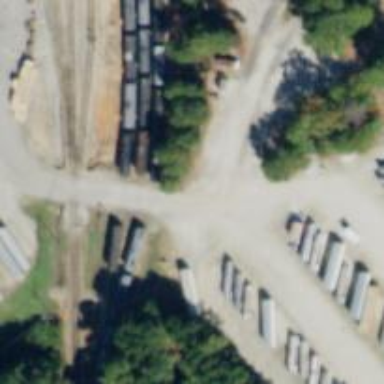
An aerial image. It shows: Rail spur service.